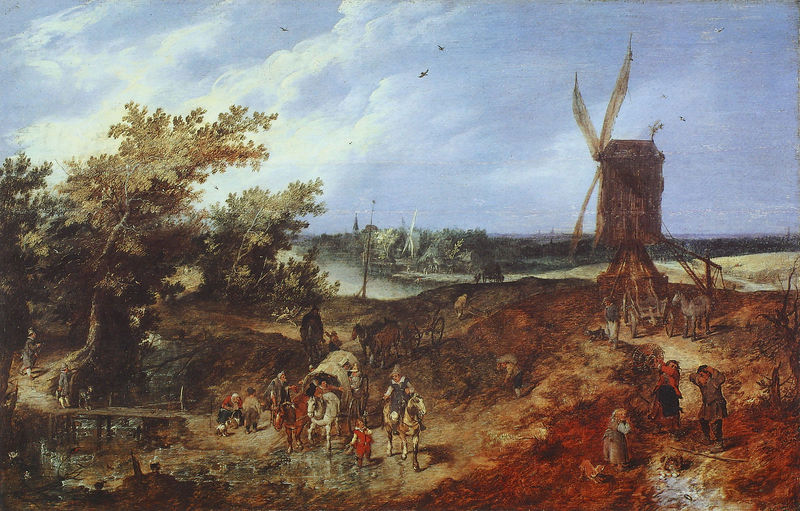
Titel: Sommerlandschaft
Künstler: Adriaen van de Venne
Institution: Berlin, Staatliche Museen - Preußischer Kulturbesitz
Schlagwörter: blau, gemälde, himmel, wasser, wolken, bäume, fluss, landschaft, menschen, see, stadt, teich, weiss, rot, tiere, weg, wiese, niederlande, bach, erde, feld, felder, ferne, mühle, vögel, windmühle, kirche, reich, wald, arbeit, bauern, esel, karren, kinder, pferd, pferde, reiter, turm, korn, wagen, querformat, kirch, pferdegespann, gespann, pferdewagen, don quichotte, fahrendes volk, dan quichotte